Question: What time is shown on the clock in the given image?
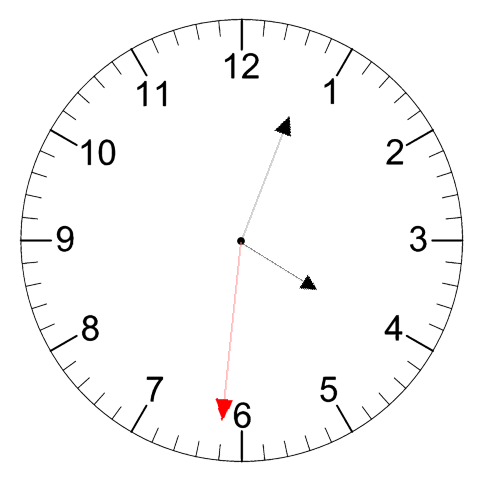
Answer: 04:03:31